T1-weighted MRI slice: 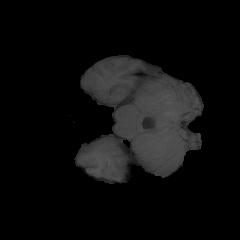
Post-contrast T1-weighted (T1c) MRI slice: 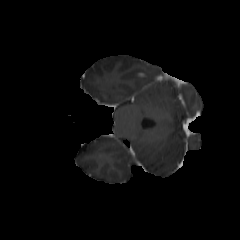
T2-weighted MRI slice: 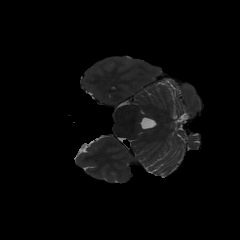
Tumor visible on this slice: no